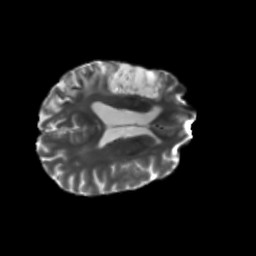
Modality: T2w
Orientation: axial
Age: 56
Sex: male
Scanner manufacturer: siemens
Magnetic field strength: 3 T
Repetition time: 5.25 s
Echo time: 0.08 s